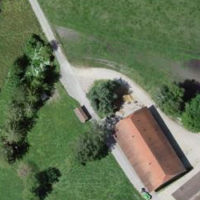
EUNIS habitat code: 55
Species observed at this site:
Ardea alba
Passer montanus